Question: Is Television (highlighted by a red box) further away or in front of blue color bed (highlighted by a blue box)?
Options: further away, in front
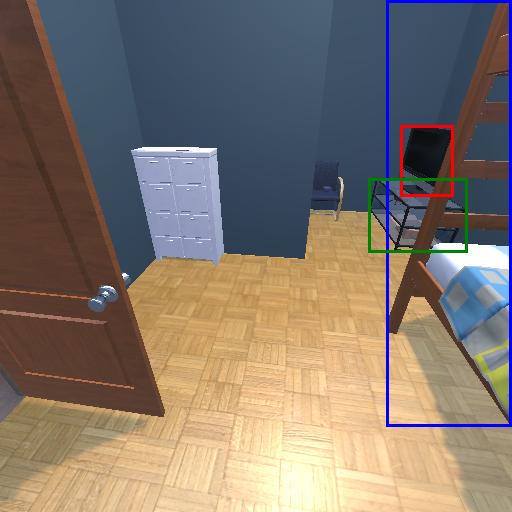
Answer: further away